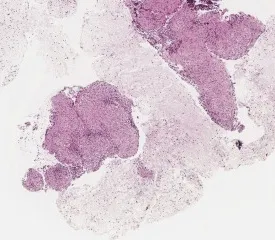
Histology of mediastinal lymphadenopathy and cutaneous lesions. Representative images of hematoxylin-eosin stain of mediastinal lymph node. Low magnification images.
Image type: pathology (h&e)